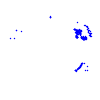
Particle: pion